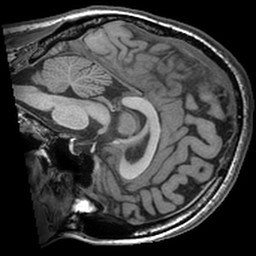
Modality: T1w
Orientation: sagittal
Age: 21
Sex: female
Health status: ill
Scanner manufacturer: ge
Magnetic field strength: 3 T
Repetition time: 0.008164 s
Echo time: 0.003184 s